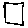
Label: square